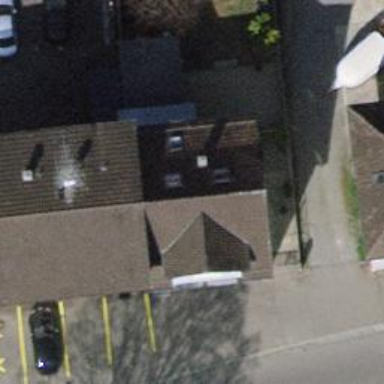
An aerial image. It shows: Convenience shop.